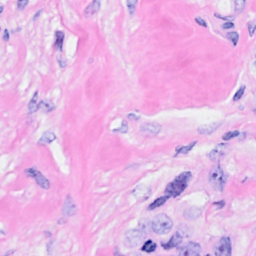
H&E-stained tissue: Breast